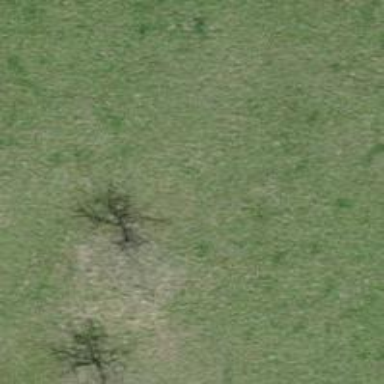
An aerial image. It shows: Single tag "natural: tree."